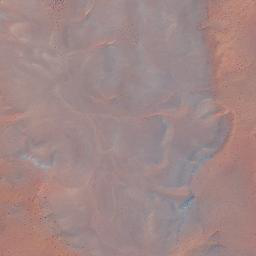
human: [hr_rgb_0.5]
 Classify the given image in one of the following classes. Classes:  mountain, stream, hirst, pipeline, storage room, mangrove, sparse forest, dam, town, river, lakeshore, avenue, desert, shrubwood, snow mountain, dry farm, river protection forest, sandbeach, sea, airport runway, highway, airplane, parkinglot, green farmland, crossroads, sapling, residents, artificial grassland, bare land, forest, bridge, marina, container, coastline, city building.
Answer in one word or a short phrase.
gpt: desert